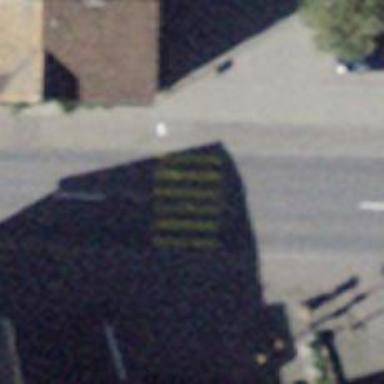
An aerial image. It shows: Uncontrolled zebra crossing on the road.